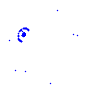
Particle: pion